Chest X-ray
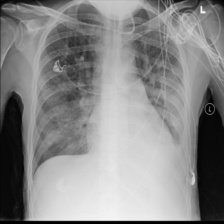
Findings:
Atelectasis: negative
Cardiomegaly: negative
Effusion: negative
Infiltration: negative
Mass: negative
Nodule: negative
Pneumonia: negative
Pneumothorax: negative
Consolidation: positive
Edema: negative
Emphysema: negative
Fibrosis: negative
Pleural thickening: negative
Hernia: negative